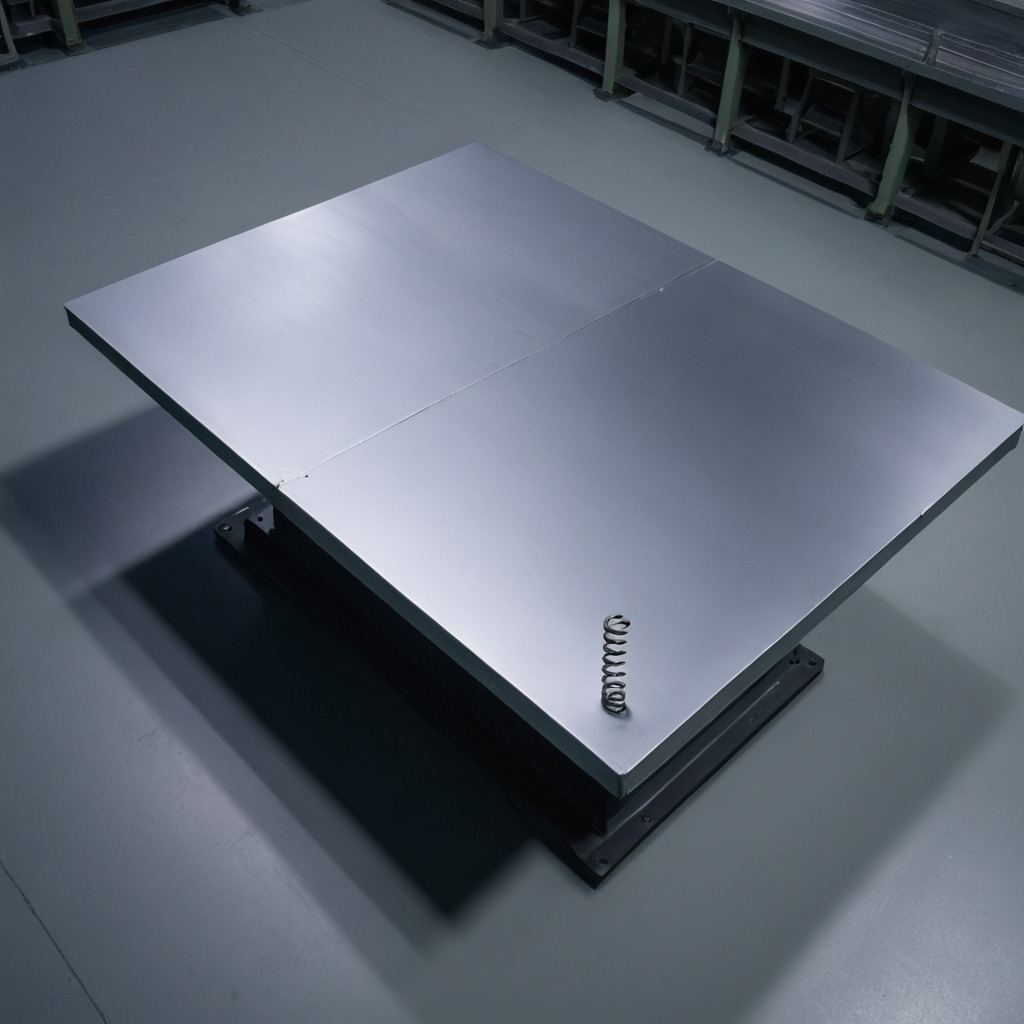
A coiled metal spring is lying on the clean empty table in a basement in the evening.